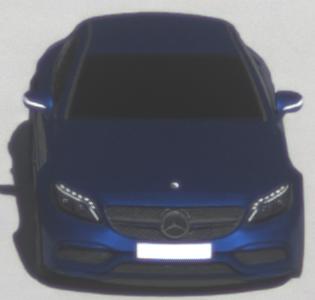
Make: Mercedes-Benz
Model: C 43 AMG
Detailed model: C-Class (205) AMG Limousine
Model produced from: 2016/10
Model produced until: 2018/04
Doors: 4
Color: blue
Road condition: dry road
Daytime: morning or afternoon
Contrast: medium contrast